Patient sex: M
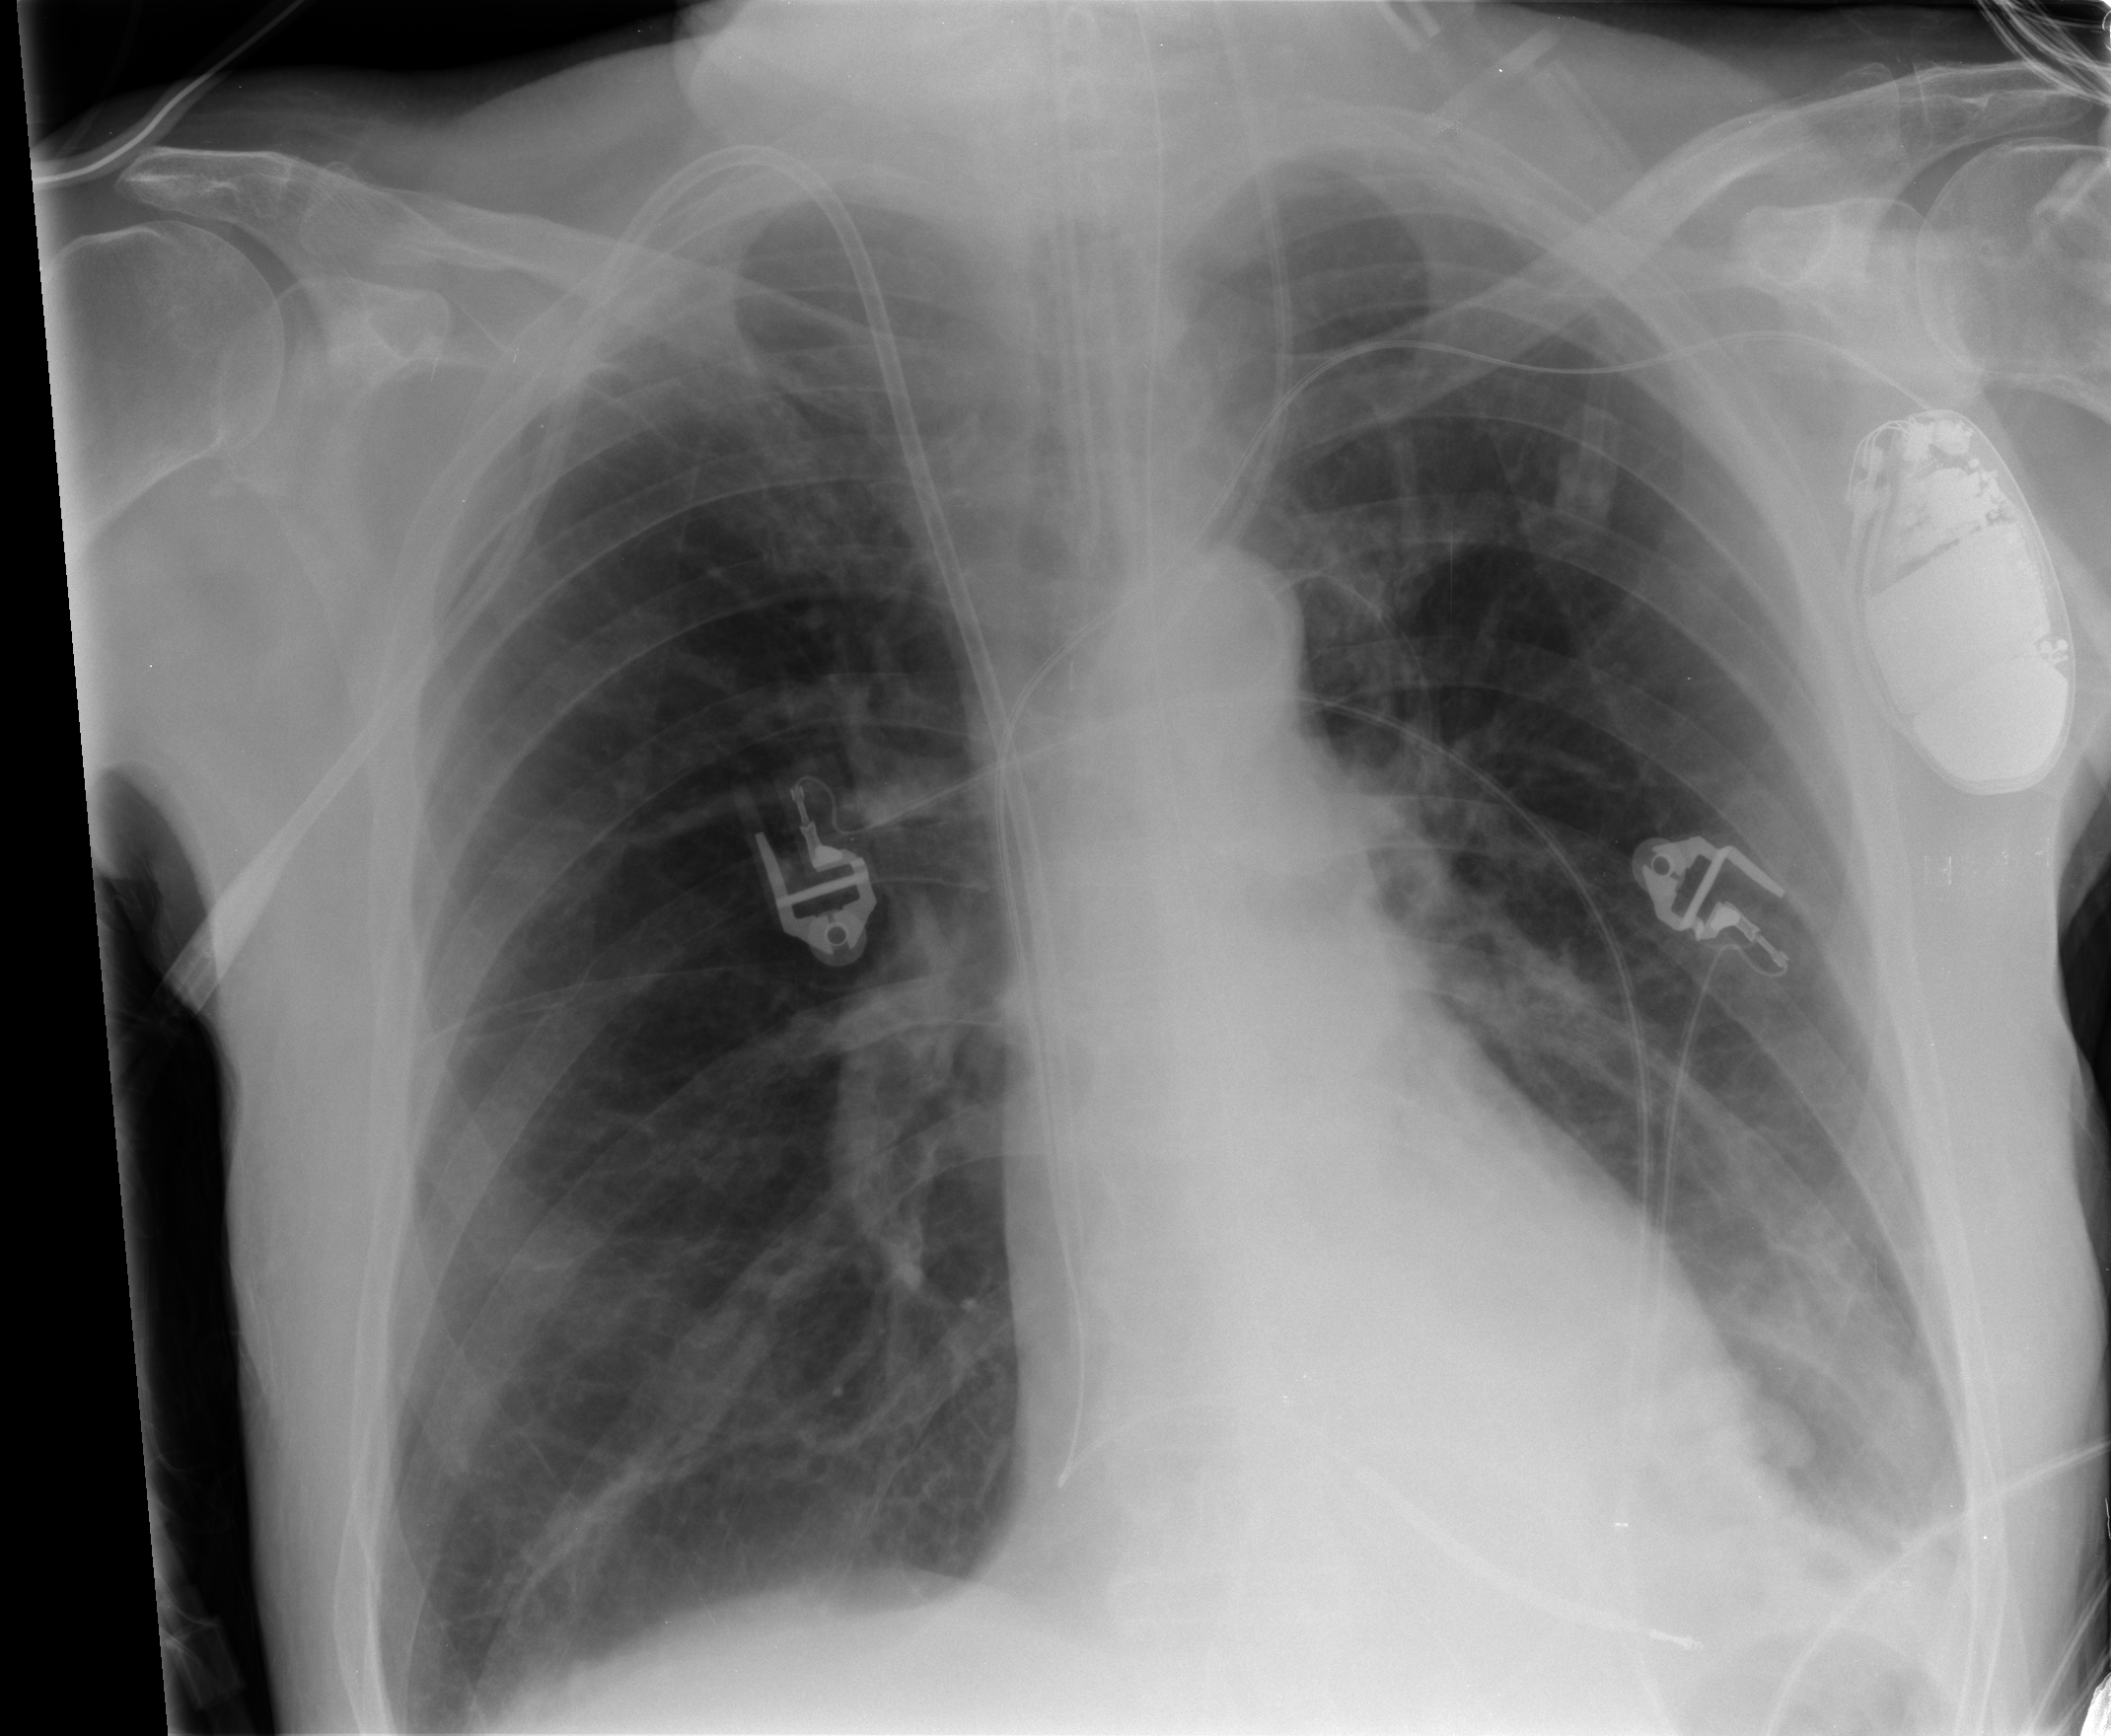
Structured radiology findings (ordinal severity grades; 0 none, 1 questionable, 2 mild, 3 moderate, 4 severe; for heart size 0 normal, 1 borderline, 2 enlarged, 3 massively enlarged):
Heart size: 0
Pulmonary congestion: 0
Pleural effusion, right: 0
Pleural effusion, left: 1
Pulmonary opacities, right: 0
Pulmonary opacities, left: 0
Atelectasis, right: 0
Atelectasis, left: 2